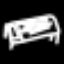
Label: bed